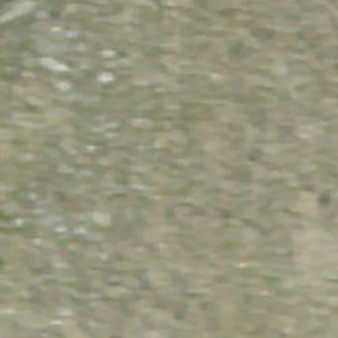
Label: other